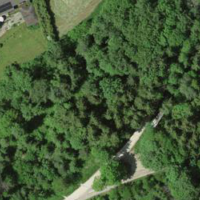
EUNIS habitat code: 44
Species observed at this site:
Sorbus aucuparia